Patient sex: M
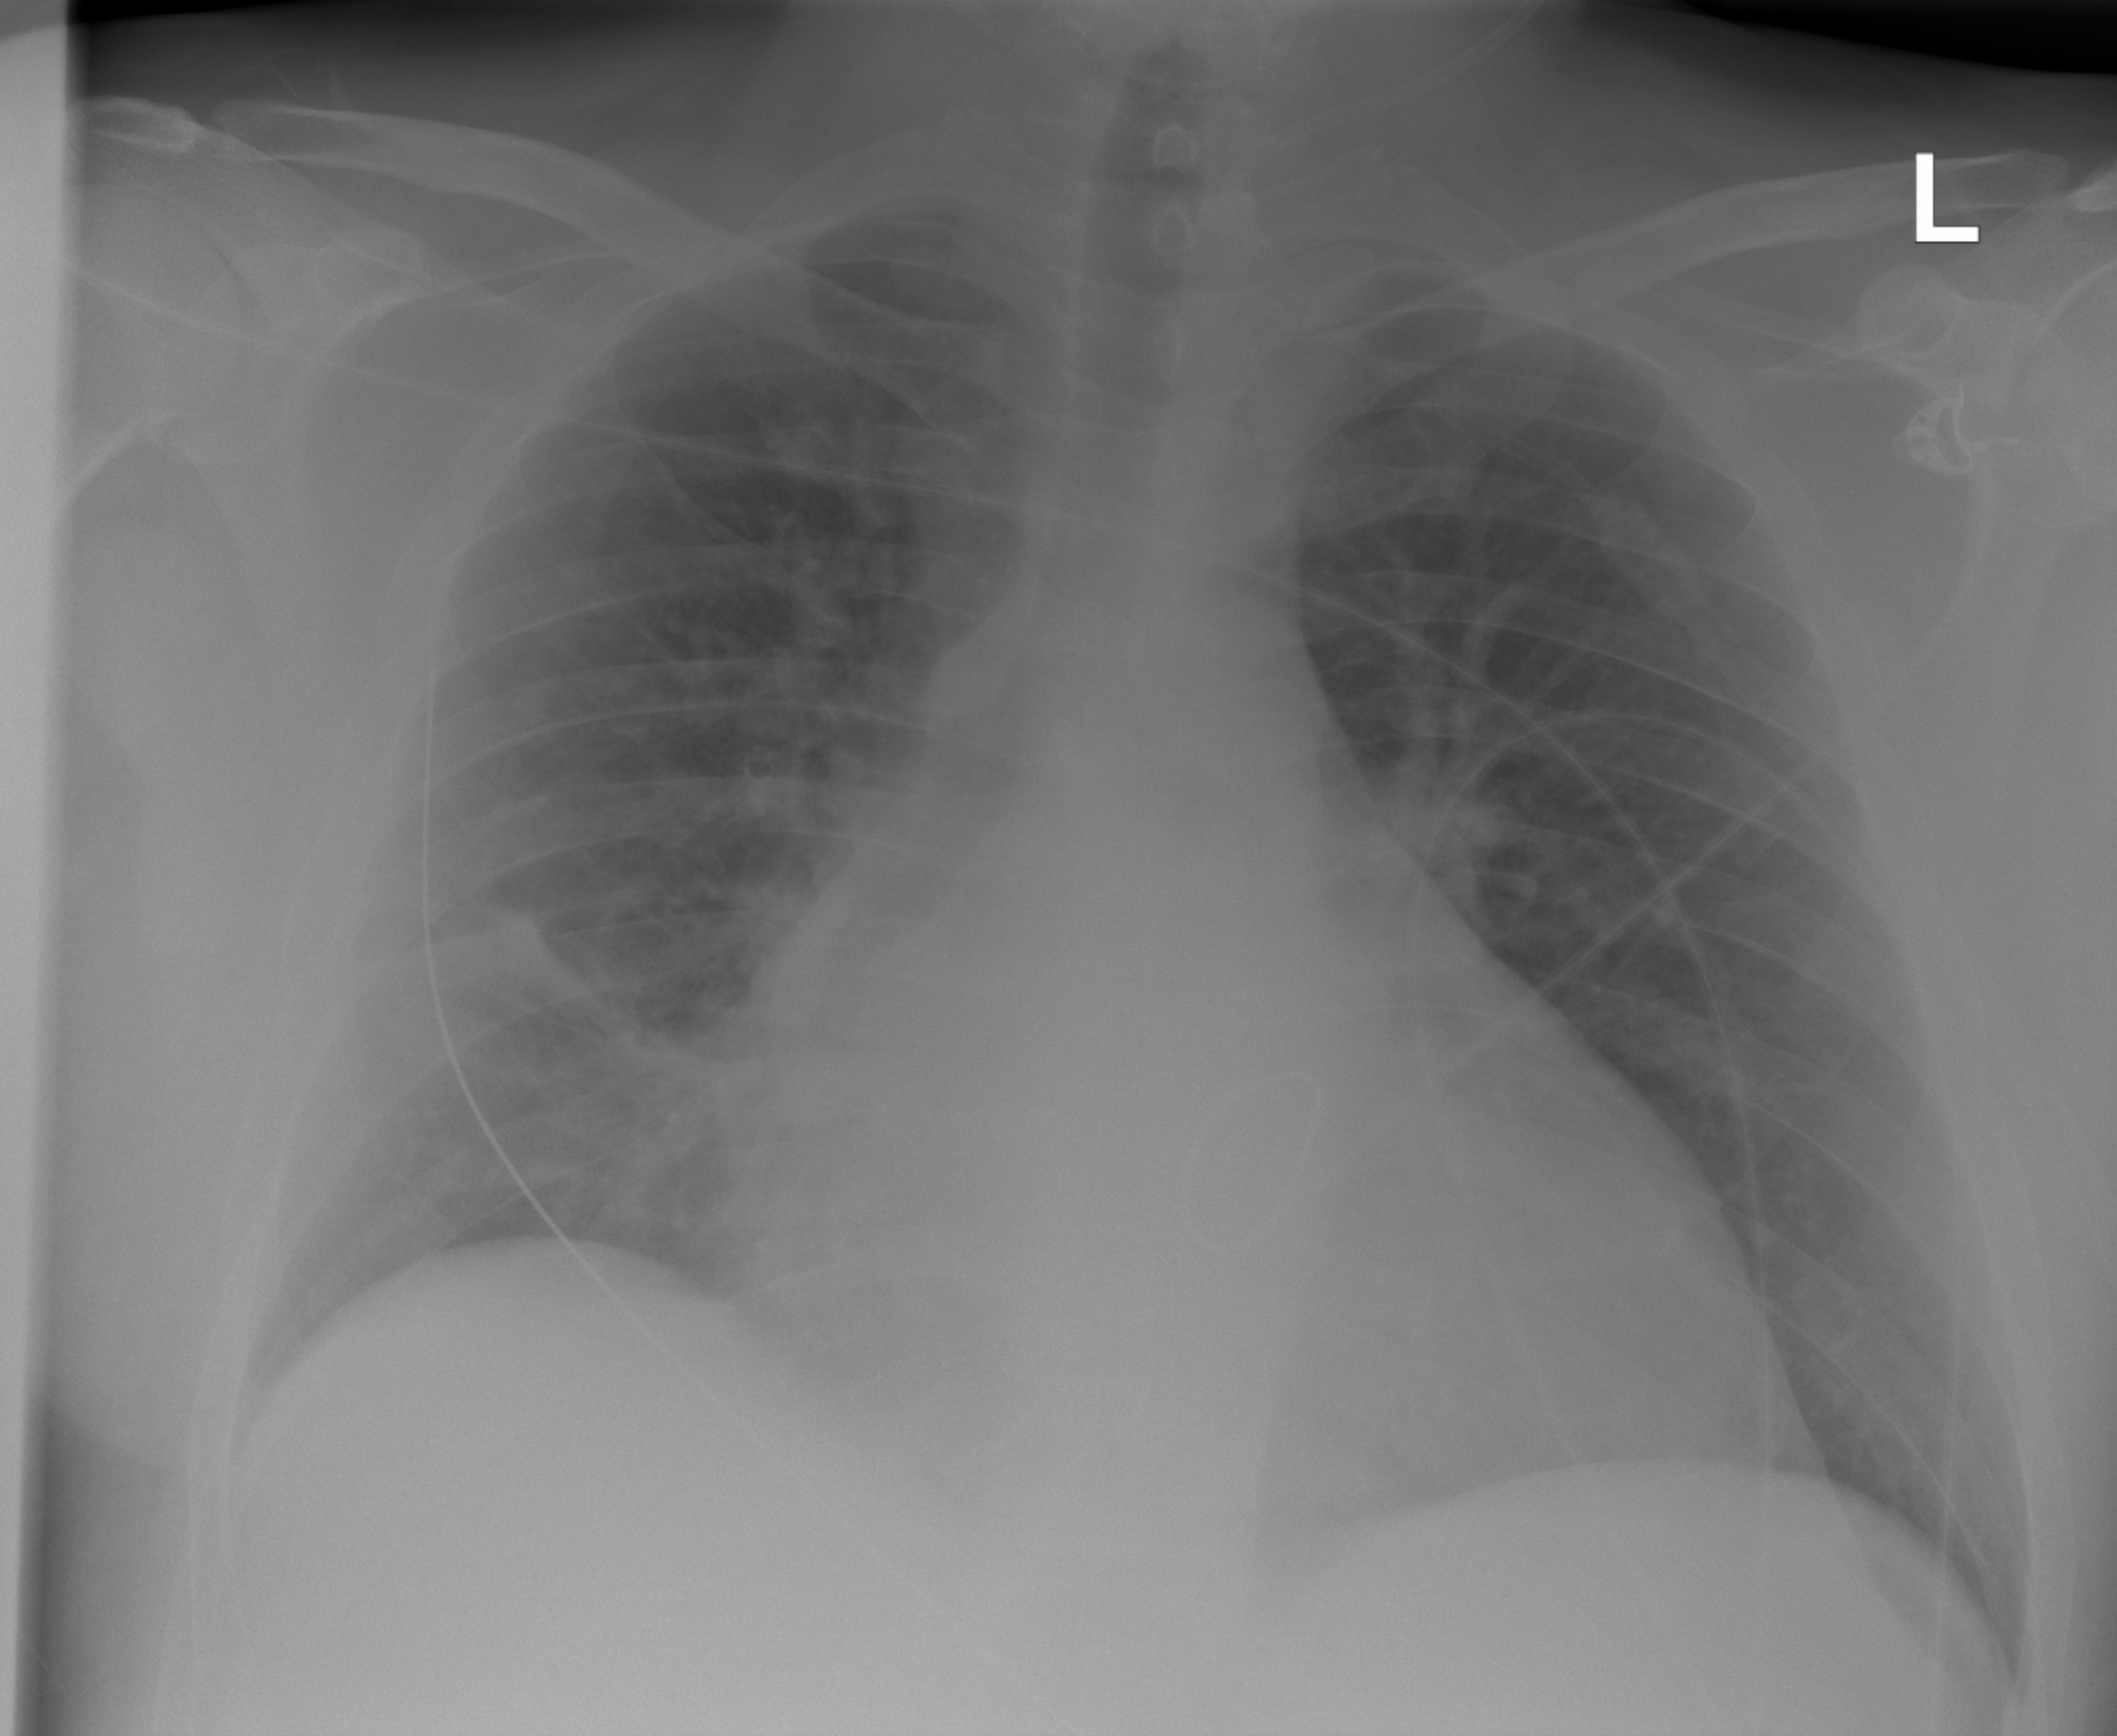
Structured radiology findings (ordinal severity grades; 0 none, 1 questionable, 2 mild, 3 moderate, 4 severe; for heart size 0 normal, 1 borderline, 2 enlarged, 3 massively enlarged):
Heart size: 2
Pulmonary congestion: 2
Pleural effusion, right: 2
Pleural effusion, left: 0
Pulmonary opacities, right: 0
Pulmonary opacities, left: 0
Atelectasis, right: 3
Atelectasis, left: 0